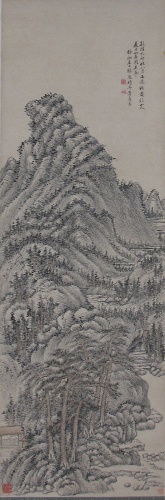
Title: 清  張庚  倣王蒙山水圖  軸|Landscape After Wang Meng
Artist: Zhang Geng
Artist bio: Chinese, 1685–1760
Date: dated 1759
Object type: Hanging scroll
Classification: Paintings
Medium: Hanging scroll; ink and color on paper
Culture: China
Period: Qing dynasty (1644–1911)
Dimensions: 49 x 15 31/32 in. (124.5 x 40.6 cm)
Department: Asian Art
Credit line: John Stewart Kennedy Fund, 1913
Accession year: 1913
Repository: Metropolitan Museum of Art, New York, NY
Tags: Mountains|Landscapes